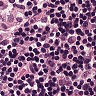
Metastatic tissue present: no